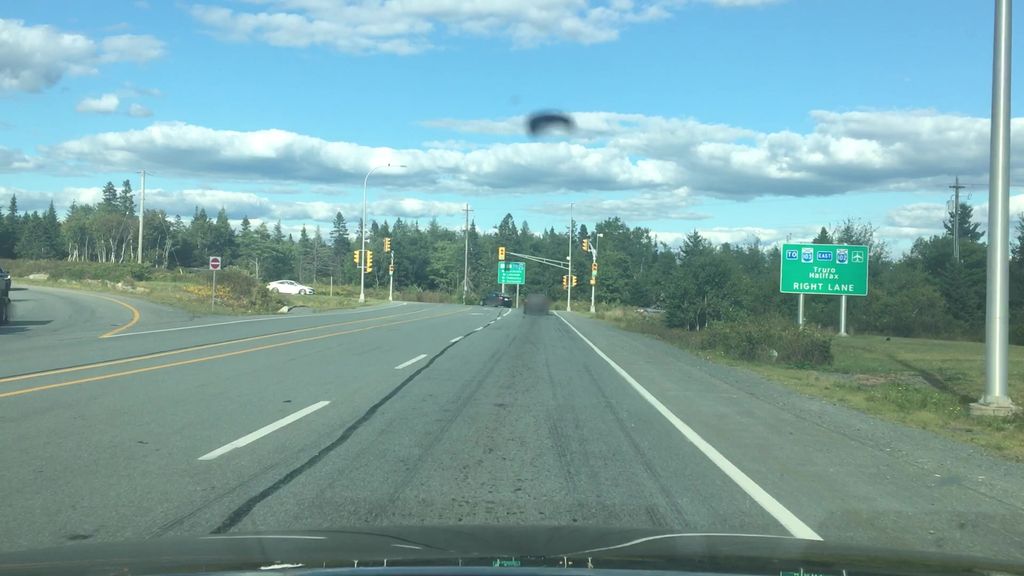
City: halifax